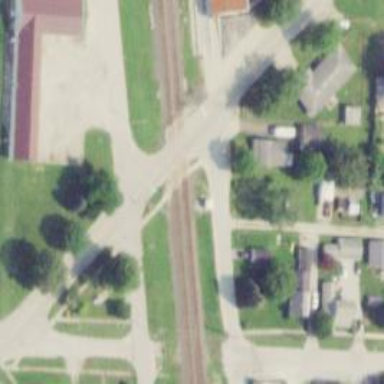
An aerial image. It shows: Railway level crossing.